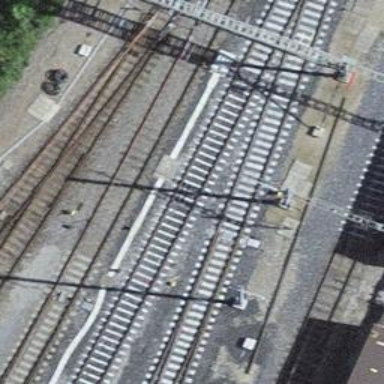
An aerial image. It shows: Railway switch.